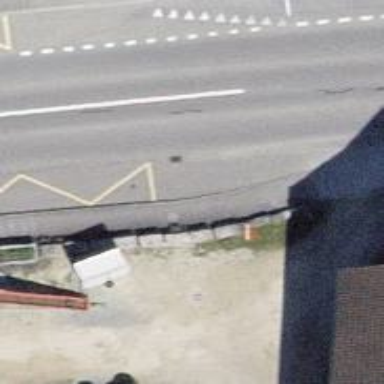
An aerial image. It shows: Platform for public transport. The platform is located by the road.